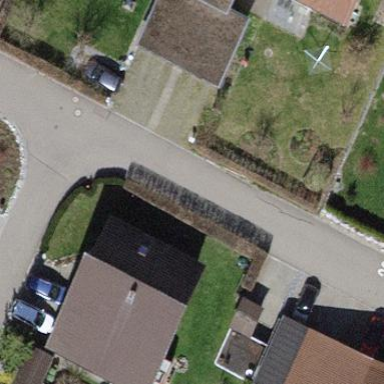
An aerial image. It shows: Detached building with saltbox-shaped roof.